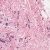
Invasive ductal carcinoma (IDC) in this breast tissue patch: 0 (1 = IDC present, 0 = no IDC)